Aerial crown-view tile of a tropical tree (Barro Colorado Island, Panama), acquired 20241014:
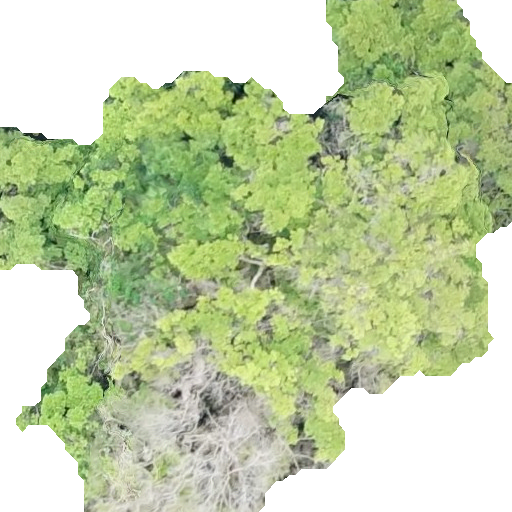
Species: Terminalia amazonia
GBIF accepted scientific name: Terminalia amazonica
Crown area: 306.631 m²